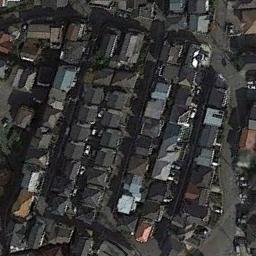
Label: dense_residential